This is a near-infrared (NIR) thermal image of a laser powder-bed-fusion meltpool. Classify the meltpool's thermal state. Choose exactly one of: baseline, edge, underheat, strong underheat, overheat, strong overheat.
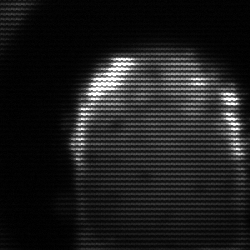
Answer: baseline